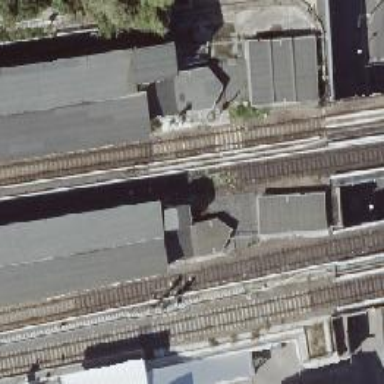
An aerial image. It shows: Platform edge at railway station.